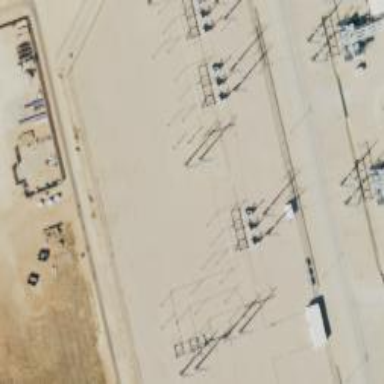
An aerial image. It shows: Switch used for power control.